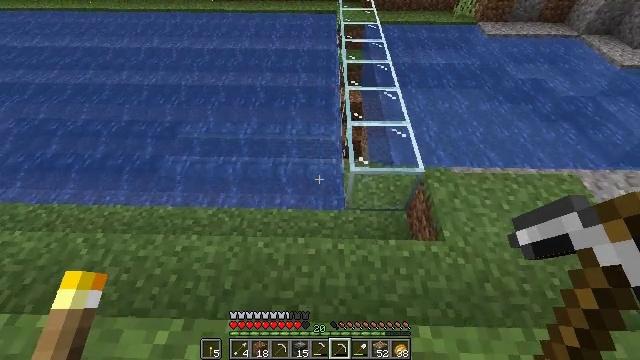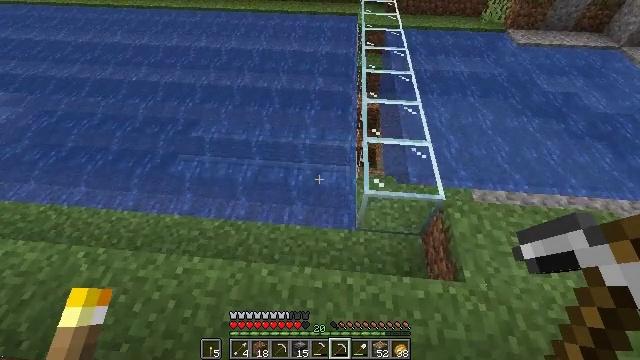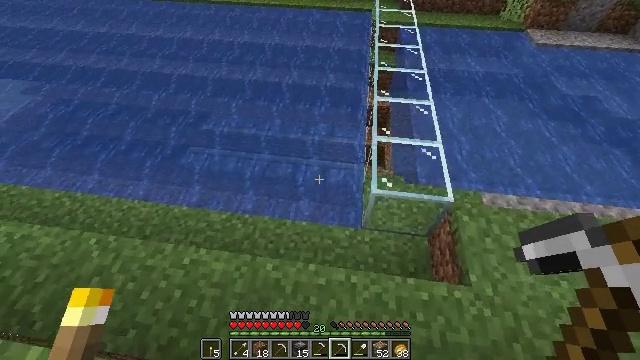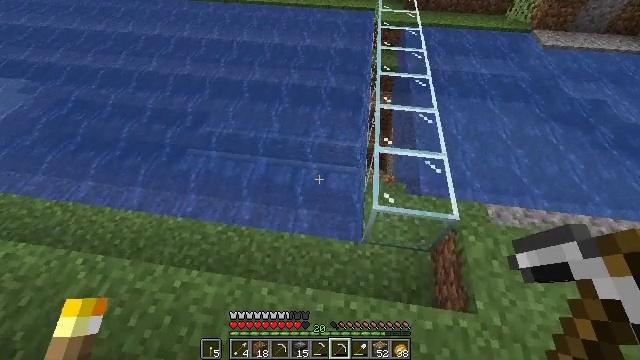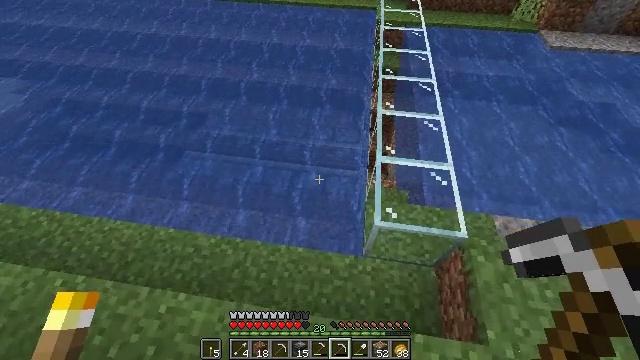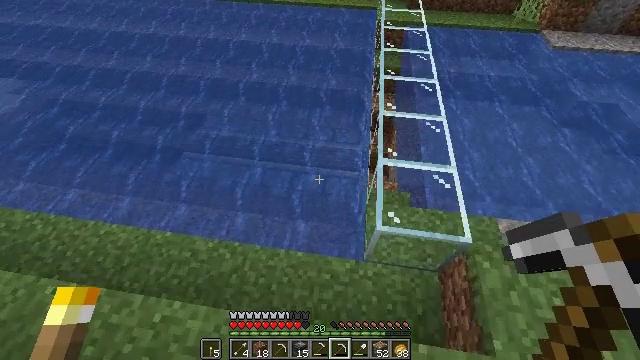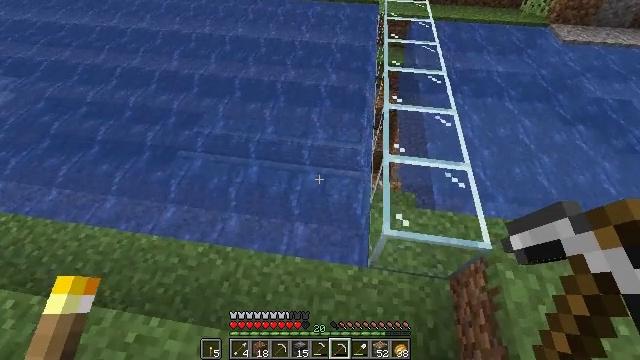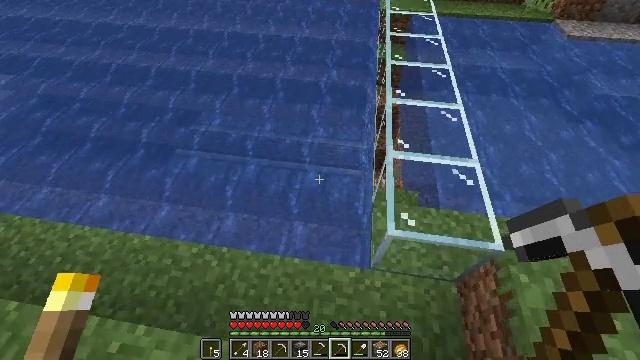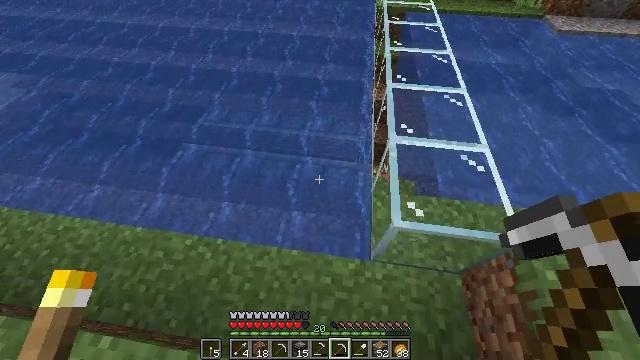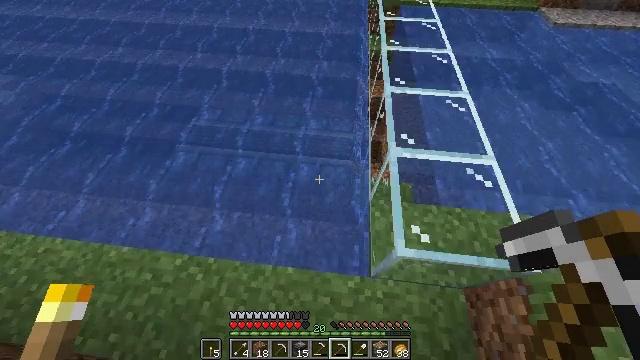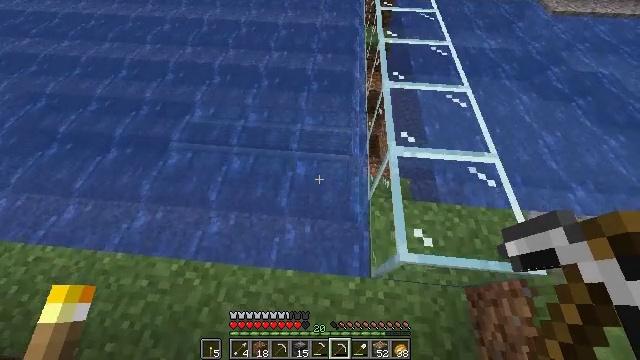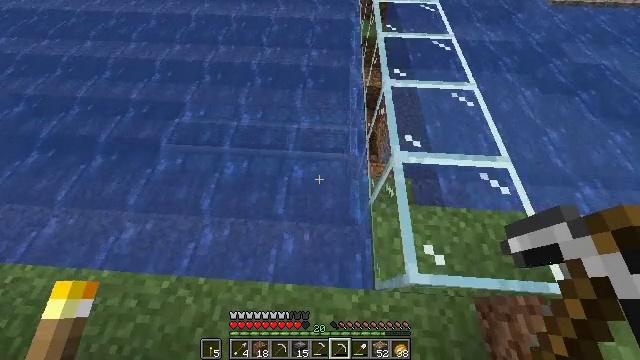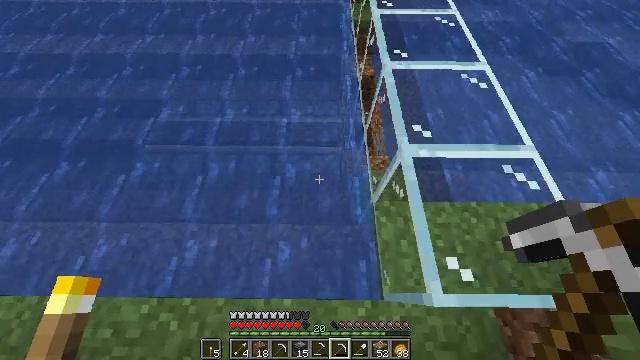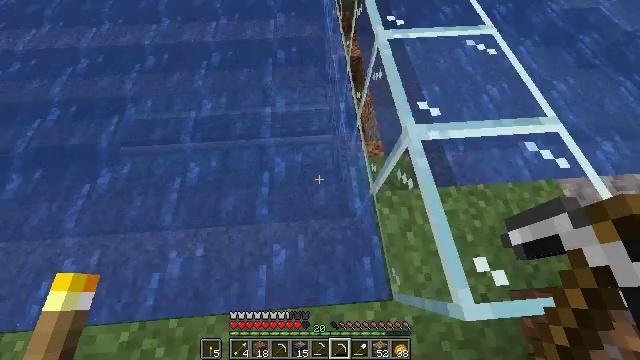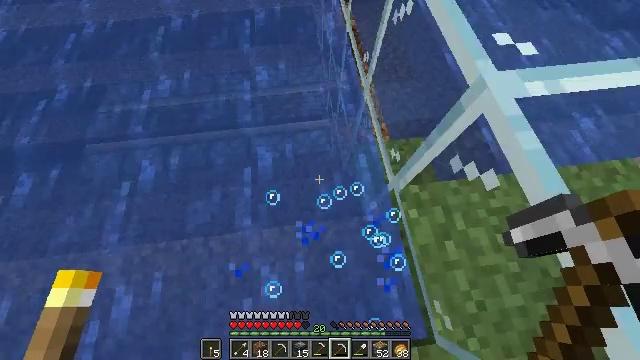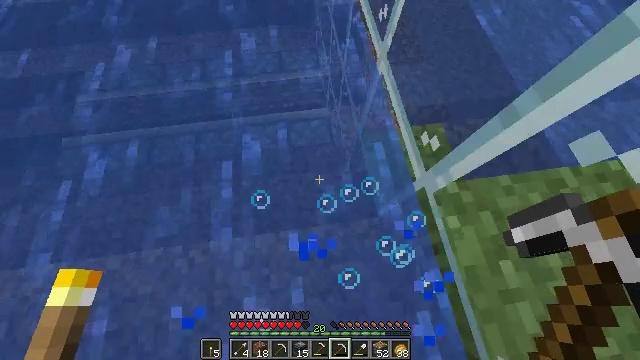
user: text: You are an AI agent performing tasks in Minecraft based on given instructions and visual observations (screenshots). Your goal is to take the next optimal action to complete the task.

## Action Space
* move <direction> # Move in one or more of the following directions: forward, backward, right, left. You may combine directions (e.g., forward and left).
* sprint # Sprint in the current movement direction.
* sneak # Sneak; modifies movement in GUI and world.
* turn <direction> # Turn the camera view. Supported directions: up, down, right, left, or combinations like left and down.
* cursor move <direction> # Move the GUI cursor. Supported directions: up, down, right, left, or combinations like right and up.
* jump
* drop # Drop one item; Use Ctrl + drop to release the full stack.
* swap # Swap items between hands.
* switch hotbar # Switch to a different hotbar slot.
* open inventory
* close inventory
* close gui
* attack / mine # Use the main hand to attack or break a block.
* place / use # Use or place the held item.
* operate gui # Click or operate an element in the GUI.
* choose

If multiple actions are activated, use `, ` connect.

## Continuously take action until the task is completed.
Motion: motion action
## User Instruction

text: Collect the piston into inventory.
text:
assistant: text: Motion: move forward, turn left
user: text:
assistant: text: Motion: move forward, turn left
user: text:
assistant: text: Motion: move forward
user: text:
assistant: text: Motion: move forward
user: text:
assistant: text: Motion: move forward
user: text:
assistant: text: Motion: move forward, sprint
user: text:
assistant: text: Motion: move forward, sprint
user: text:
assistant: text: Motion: move forward, sprint, turn down
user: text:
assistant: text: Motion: move forward, sprint, turn right and down
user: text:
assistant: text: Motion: move forward, turn right and down
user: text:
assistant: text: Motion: move forward, turn right and down
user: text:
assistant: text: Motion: move forward, turn right and down
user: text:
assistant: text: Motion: move forward, turn right and down
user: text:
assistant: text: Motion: move forward, turn right and down
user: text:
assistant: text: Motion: move forward, turn down
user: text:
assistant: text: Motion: move forward
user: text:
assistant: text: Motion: move forward
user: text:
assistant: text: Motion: move forward
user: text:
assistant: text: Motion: move forward
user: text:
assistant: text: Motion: move forward
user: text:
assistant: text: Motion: move forward
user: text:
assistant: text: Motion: no_op
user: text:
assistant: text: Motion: no_op
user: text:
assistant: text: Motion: turn left
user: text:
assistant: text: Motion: turn left and up
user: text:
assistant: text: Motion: no_op
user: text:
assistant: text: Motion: no_op
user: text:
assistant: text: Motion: no_op
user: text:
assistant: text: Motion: no_op
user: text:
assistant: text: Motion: turn up